Interaction volume radius: 5 \u00c5
Interaction volume height: 10 \u00c5
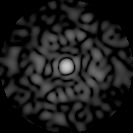
Disorder parameter: 0.8773